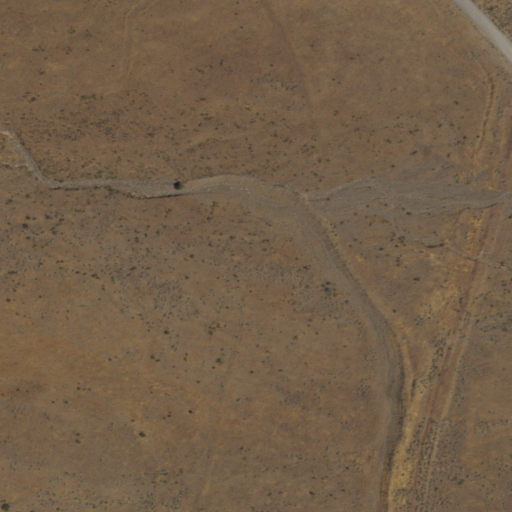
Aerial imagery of valley in Nevada named Jigger Bobb Canyon containing grassland and shrub